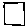
Label: square